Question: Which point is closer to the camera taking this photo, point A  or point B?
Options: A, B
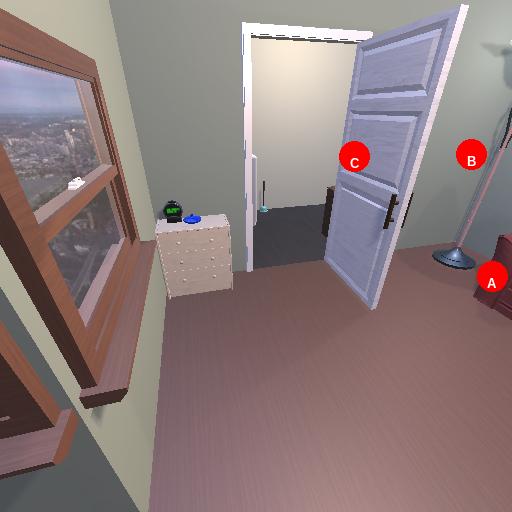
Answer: A